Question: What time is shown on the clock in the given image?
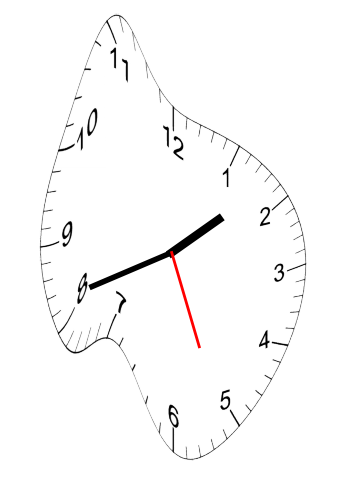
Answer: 01:41:26